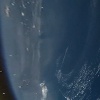
Label: water